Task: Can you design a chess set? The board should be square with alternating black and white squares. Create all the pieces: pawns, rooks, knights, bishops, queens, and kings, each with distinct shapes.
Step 3317:
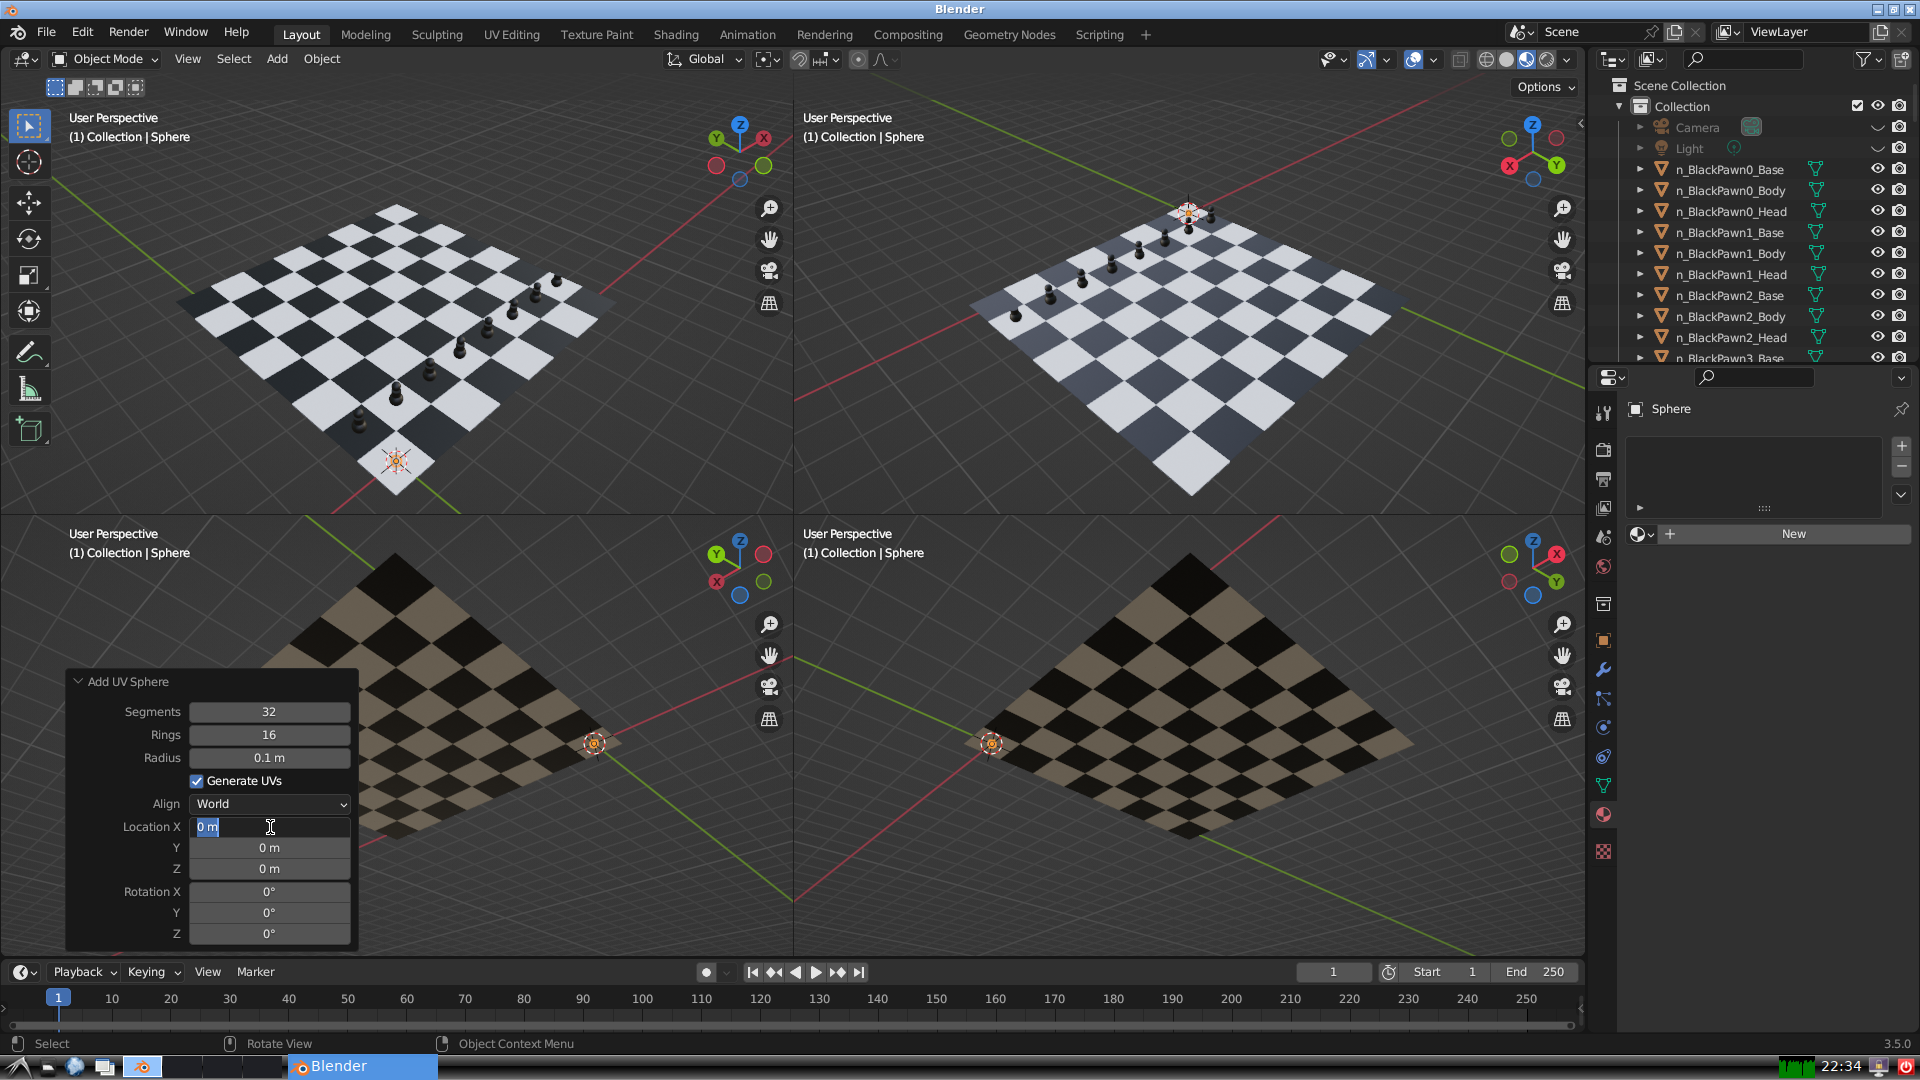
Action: input_text: 7.0